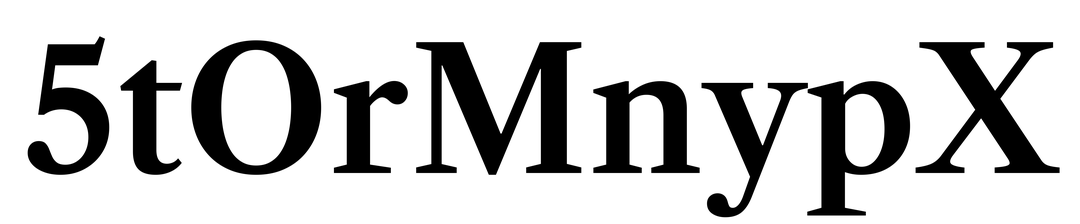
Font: LibreCaslonText_SemiBold